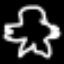
Label: frog